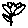
Label: flower